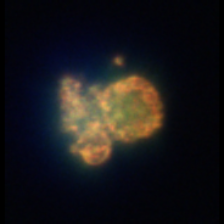
Taxon: Ciliates
Group: Other